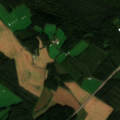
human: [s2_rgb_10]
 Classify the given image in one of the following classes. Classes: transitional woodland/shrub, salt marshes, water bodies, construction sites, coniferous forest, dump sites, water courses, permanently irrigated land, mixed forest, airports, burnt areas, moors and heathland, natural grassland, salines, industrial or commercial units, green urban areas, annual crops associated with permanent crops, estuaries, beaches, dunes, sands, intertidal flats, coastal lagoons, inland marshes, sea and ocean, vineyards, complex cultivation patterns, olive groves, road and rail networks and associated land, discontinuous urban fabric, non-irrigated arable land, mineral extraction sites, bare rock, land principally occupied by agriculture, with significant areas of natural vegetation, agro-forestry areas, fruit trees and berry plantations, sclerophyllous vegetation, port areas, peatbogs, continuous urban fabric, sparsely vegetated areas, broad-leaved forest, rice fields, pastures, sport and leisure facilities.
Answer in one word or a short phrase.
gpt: non-irrigated arable land, land principally occupied by agriculture, with significant areas of natural vegetation, coniferous forest, mixed forest